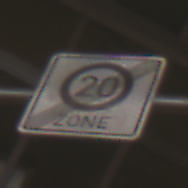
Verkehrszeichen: EndeZone20
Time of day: NotSpecified
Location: Indoor (Urban)
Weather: NotSpecified
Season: NotSpecified
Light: Artificial